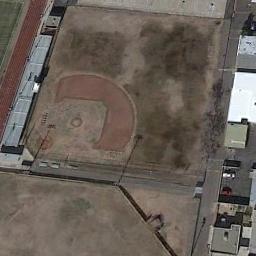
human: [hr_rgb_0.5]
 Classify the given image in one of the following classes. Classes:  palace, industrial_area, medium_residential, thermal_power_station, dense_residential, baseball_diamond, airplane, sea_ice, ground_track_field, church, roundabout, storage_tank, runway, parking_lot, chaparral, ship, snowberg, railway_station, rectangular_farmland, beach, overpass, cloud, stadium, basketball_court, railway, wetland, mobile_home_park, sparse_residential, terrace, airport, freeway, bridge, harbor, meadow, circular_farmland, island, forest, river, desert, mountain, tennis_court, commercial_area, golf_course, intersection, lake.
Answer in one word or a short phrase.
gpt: baseball_diamond